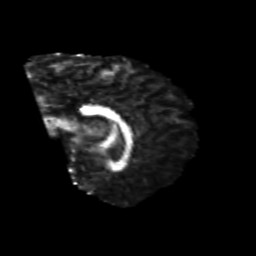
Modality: FA
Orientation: sagittal
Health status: healthy
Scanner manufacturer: philips
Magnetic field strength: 3 T
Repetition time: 6.964 s
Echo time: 0.092 s